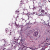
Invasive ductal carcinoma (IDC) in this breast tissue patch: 1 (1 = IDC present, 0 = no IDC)